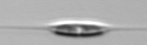
Label: Cylindrotheca